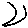
Label: moon